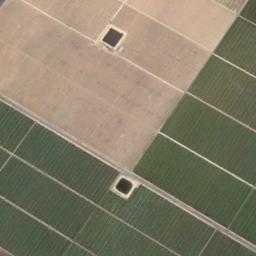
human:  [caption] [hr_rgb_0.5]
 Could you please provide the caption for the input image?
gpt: Some rectangular farmlands of different colors are neatly arranged on the ground and two sheds are surrounded by these farmlands .

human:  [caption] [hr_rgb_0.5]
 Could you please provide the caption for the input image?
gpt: There are some green and bare rectangular farmland .

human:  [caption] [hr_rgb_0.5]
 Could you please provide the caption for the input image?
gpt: There are many neat rows of rectangular farmlands .

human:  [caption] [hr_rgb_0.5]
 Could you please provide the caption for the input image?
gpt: Many neatly arranged green, Khaki mixed rectangular farmlands of different sizes .

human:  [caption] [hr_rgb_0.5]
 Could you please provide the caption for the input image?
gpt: There are some green rectangular farmlands and yellow rectangular farmlands .